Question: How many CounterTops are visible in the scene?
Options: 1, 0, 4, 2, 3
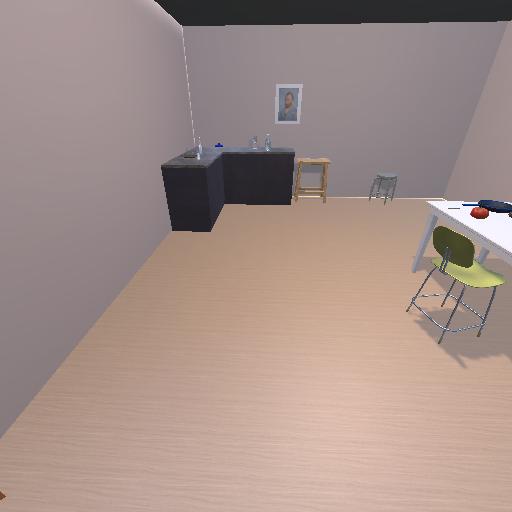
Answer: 1